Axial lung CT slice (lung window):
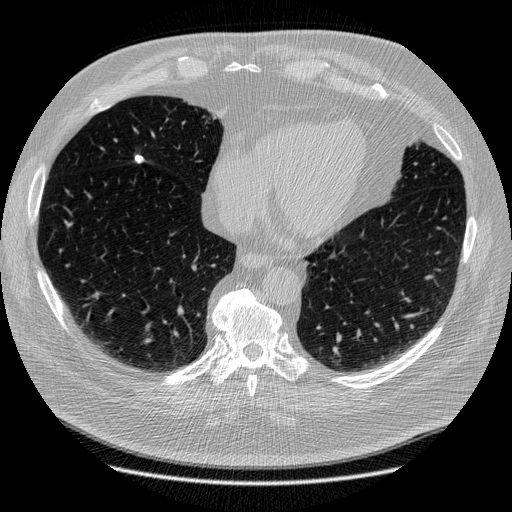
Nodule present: yes
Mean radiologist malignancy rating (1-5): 1